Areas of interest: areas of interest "Zhejiang Artisan Digital Talent Center"
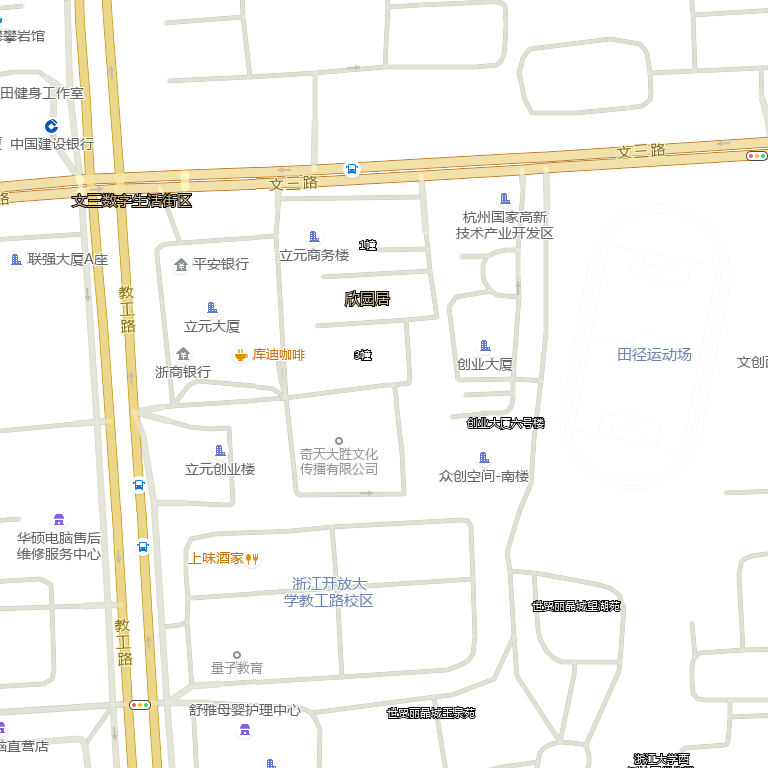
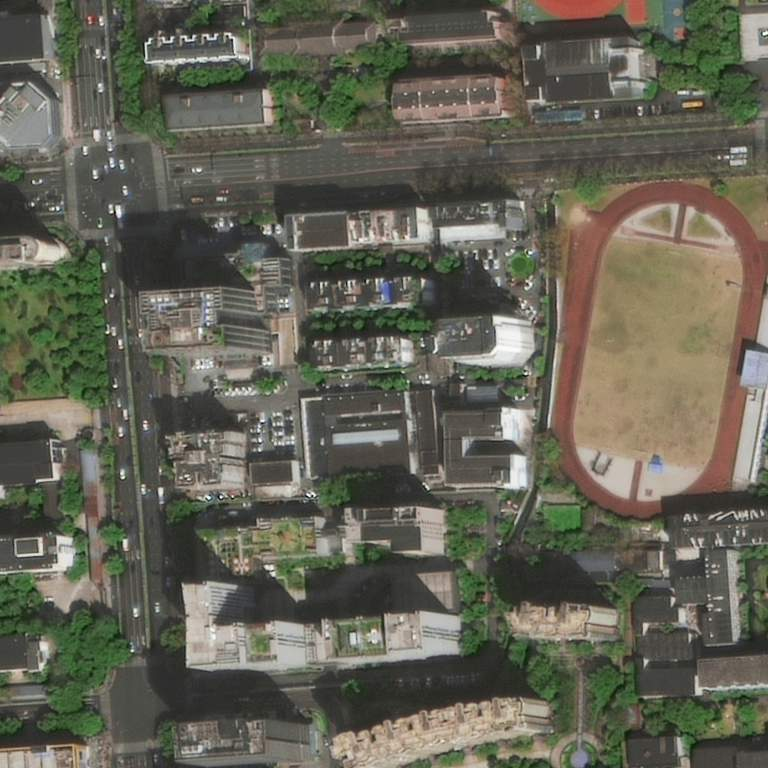